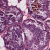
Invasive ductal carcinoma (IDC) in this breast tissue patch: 0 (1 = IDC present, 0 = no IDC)